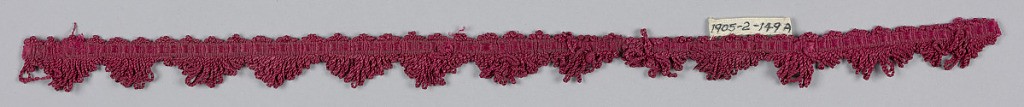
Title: Fringe
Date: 16th century
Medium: silk Technique: woven
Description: Red fringe with an ornamental heading and picots on the top edge. Skirt threads are looped to form scallops.